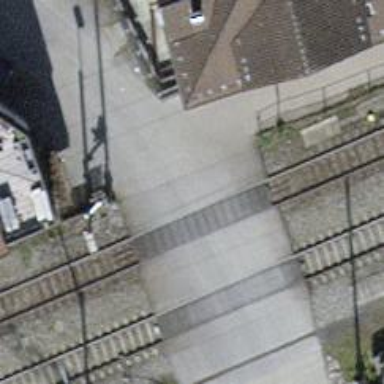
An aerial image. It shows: Level crossing on the railway with lights and full barrier.